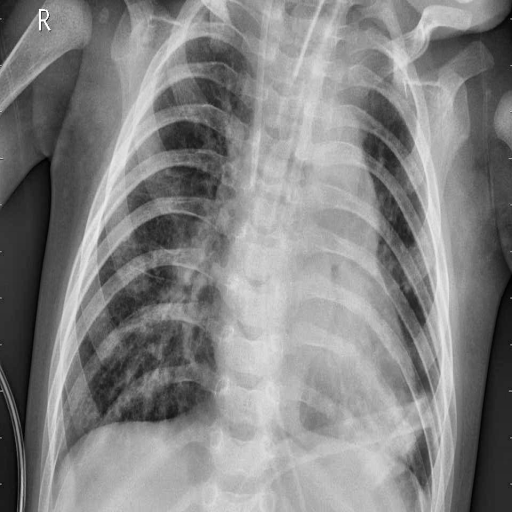
Finding: PNEUMONIA